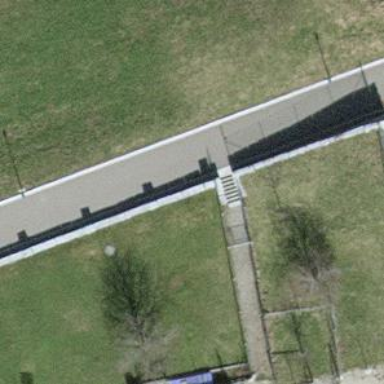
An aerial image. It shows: Road with steps.